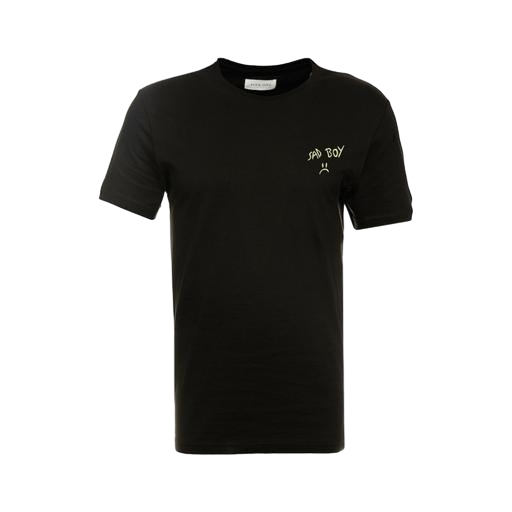
black mini boy tee, black regular fit t-shirt, black embroidered logo t-shirt, white background